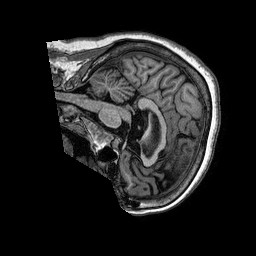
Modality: T1w
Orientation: sagittal
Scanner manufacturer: philips
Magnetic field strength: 1.5 T
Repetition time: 0.007277 s
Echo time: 0.003345 s